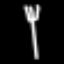
Label: fork